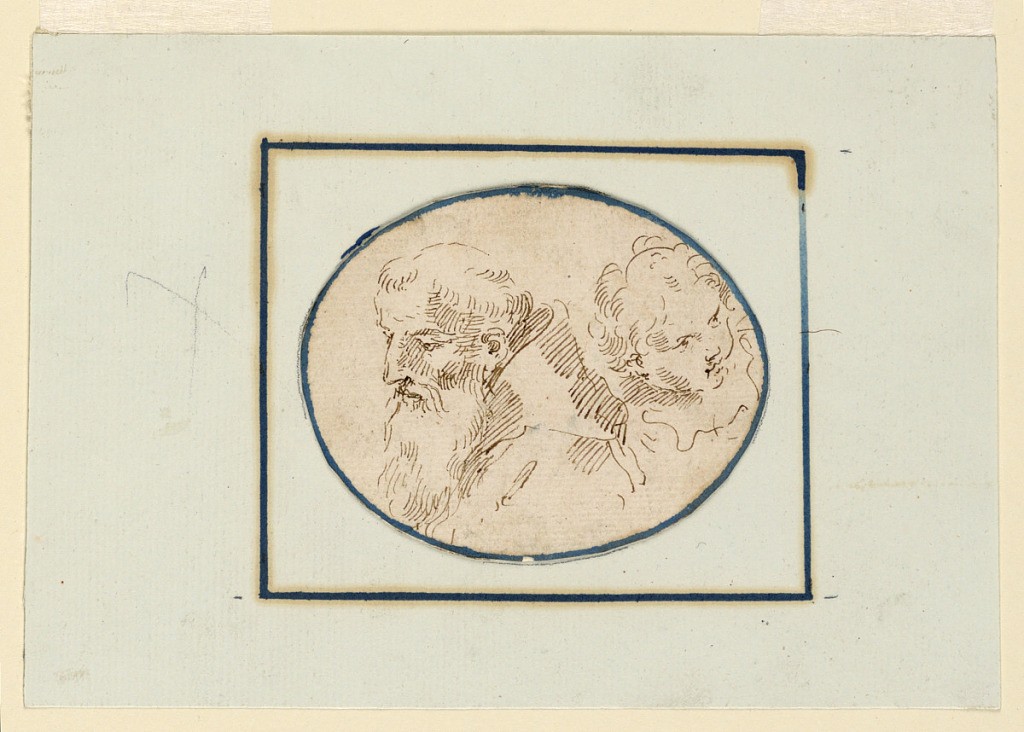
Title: The Head of an Old Monk and the Head of a Child
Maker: Donato Creti, Italian, 1671–1749
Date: ca. 1710
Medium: Pen and ink on paper, mounted
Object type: Drawing
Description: The monk is at left, shown in profile, turned toward the left. The child was probably intended for a cherub.